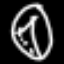
Label: clock